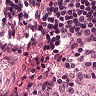
Metastatic tissue present: no